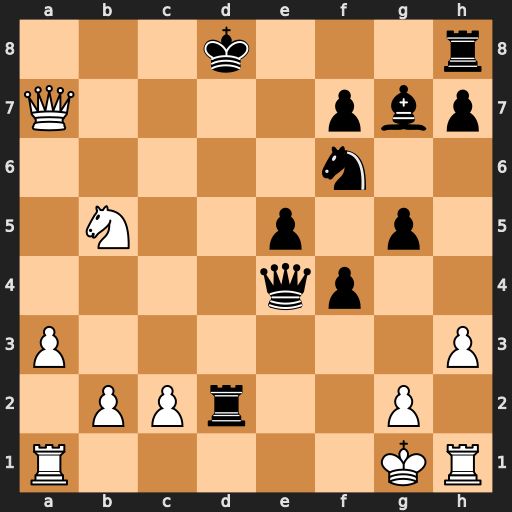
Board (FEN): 3k3r/Q4pbp/5n2/1N2p1p1/4qp2/P6P/1PPr2P1/R5KR
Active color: w
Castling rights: -
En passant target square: -
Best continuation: Qa5+ Ke7 Qxd2